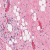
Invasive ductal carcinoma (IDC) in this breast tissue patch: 1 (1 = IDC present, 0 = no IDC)